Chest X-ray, AP view. Patient: 42 years old, sex M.
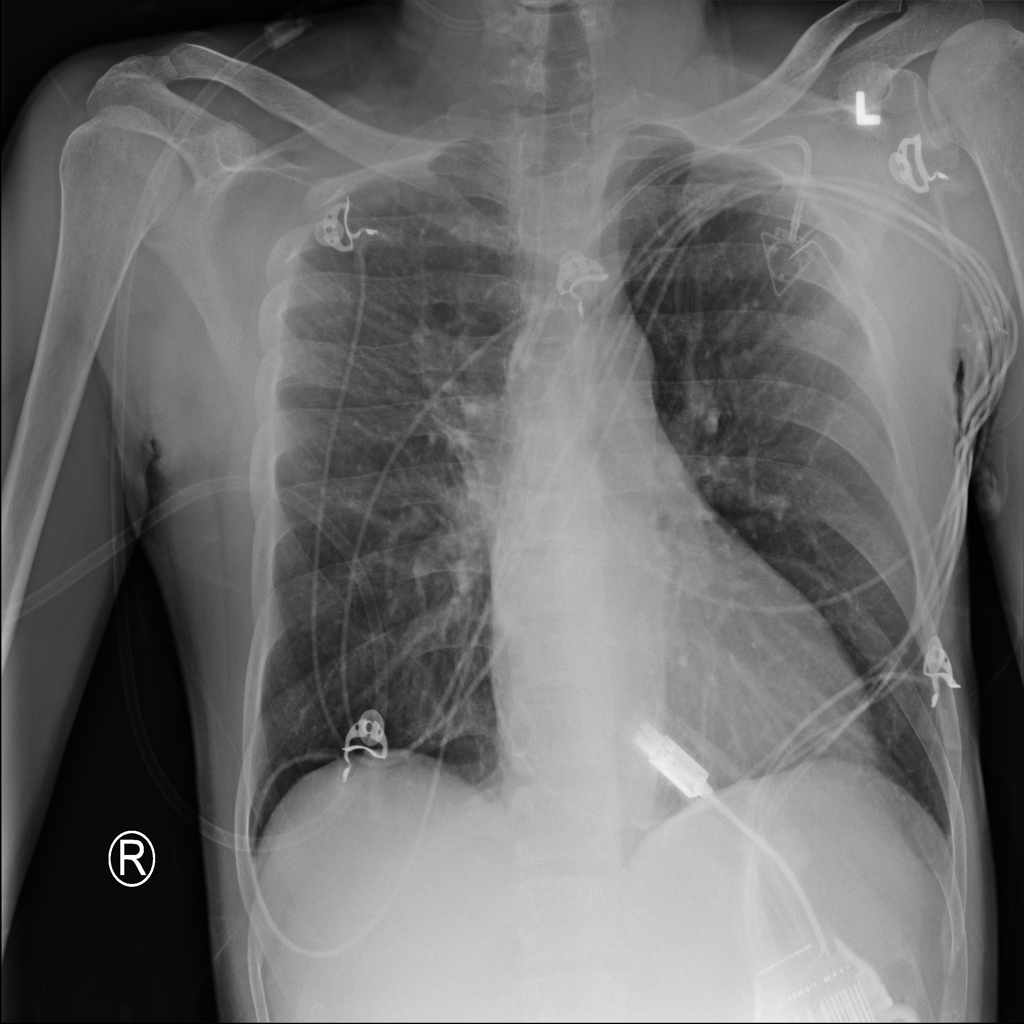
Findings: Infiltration